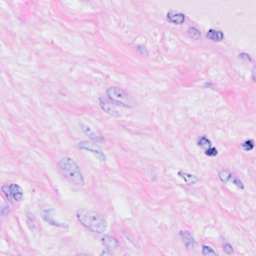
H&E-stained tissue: Breast